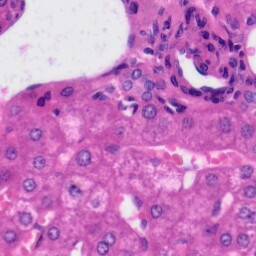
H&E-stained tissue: Liver